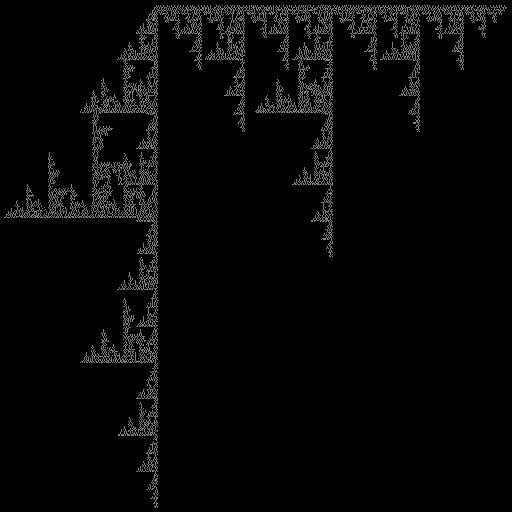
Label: binary